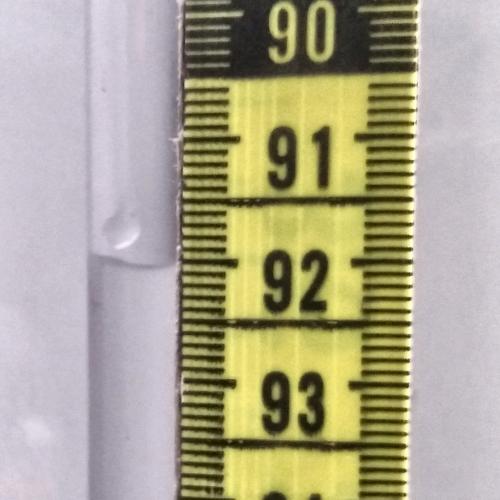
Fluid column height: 92.0 cm